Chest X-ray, PA view. Patient: 71 years old, sex M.
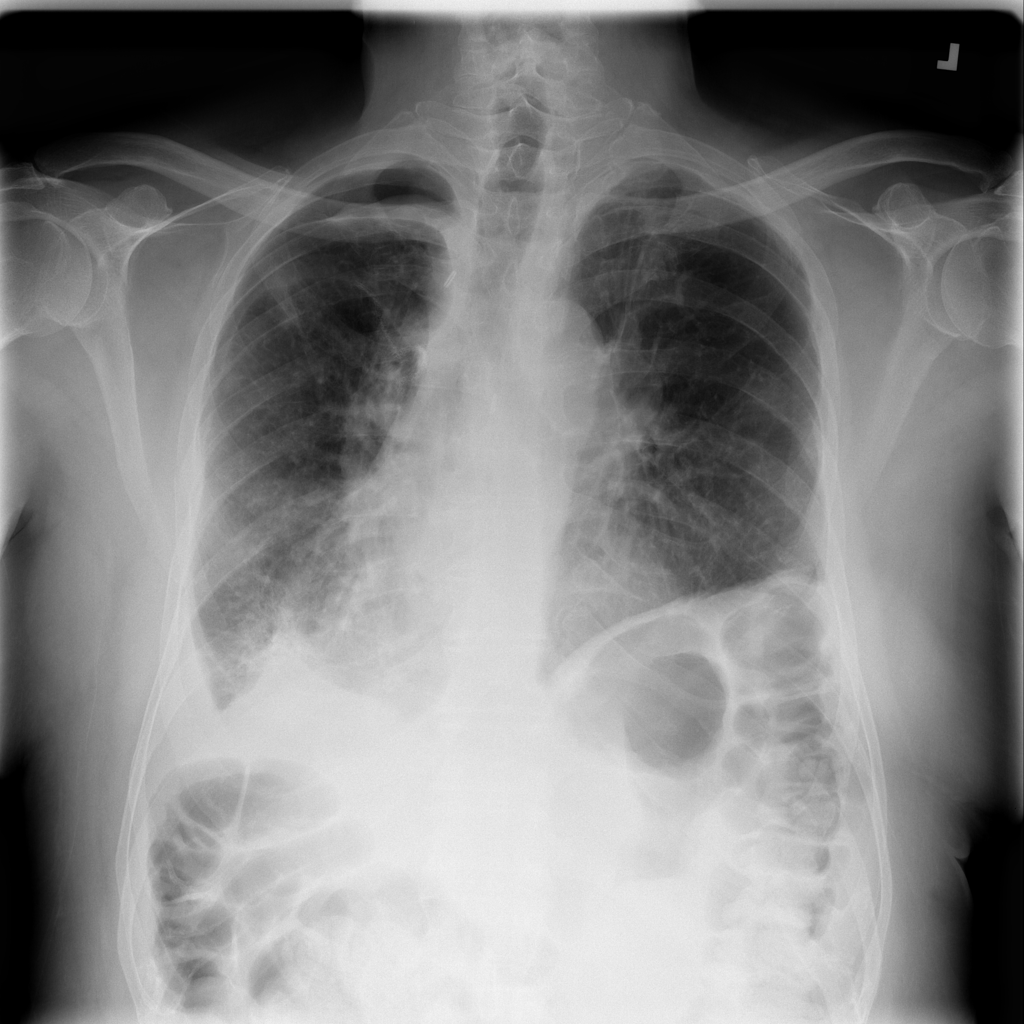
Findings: Atelectasis